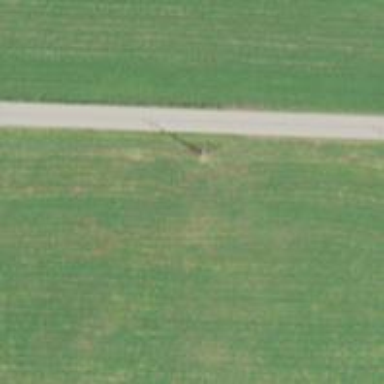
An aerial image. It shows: Power pole.